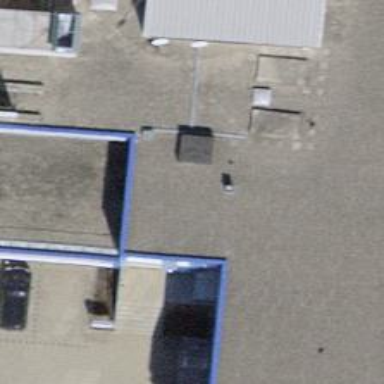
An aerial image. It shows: Furniture shop.